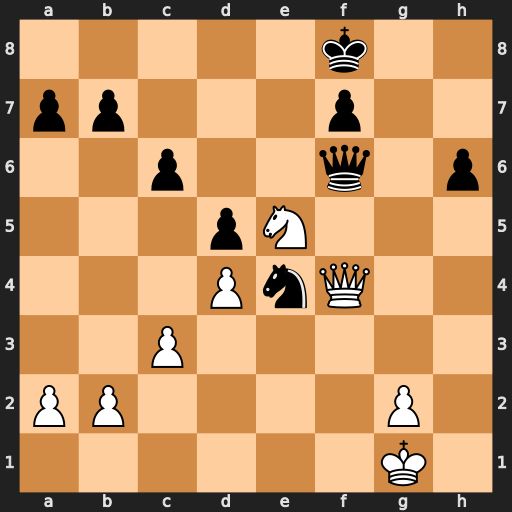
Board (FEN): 5k2/pp3p2/2p2q1p/3pN3/3PnQ2/2P5/PP4P1/6K1
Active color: w
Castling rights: -
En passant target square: -
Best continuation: Nd7+ Kg7 Nxf6